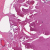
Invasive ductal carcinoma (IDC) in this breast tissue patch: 0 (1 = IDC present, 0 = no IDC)